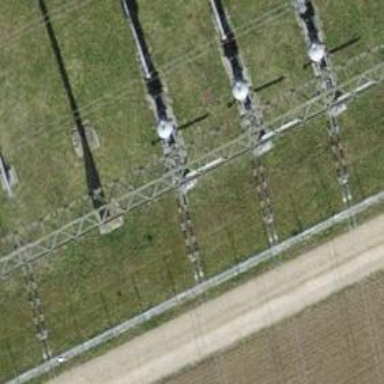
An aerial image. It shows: Insulator used in power equipment.